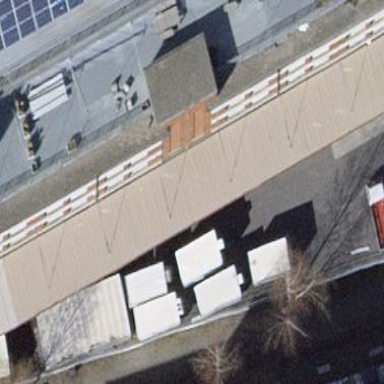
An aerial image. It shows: View of roof of building.